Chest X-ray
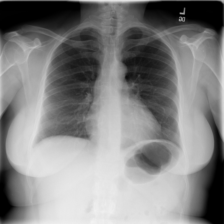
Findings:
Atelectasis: negative
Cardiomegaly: negative
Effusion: negative
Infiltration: negative
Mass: negative
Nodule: negative
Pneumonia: negative
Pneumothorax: negative
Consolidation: negative
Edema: negative
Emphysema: negative
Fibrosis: negative
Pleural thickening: negative
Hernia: negative